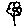
Label: flower